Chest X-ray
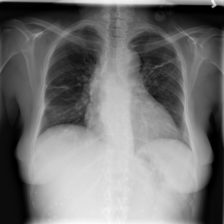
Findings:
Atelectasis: positive
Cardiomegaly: negative
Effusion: negative
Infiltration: positive
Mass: negative
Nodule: negative
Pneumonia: negative
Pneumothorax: negative
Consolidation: negative
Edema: negative
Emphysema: negative
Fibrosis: negative
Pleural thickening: negative
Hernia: negative